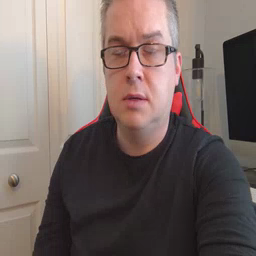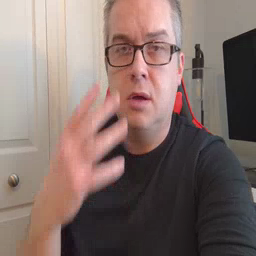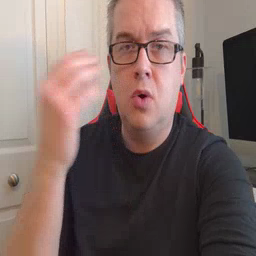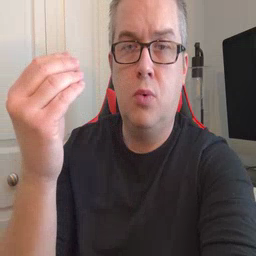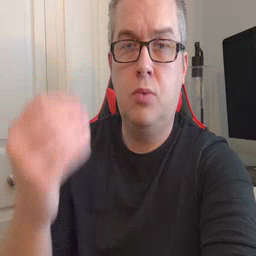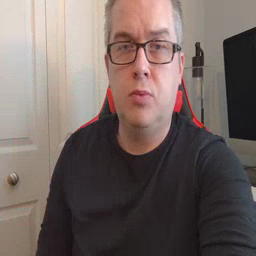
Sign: go